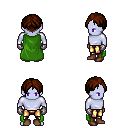
a pixel art fantasy rpg character, male body template, dark elf, purple skin, green cape, gold greaves, brown parted hairstyle, metal gloves, brown shoes, four views (front, back, left, right), 2x2 character sprite sheet, small pixel art, hard edges, no anti-aliasing